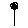
Label: flower